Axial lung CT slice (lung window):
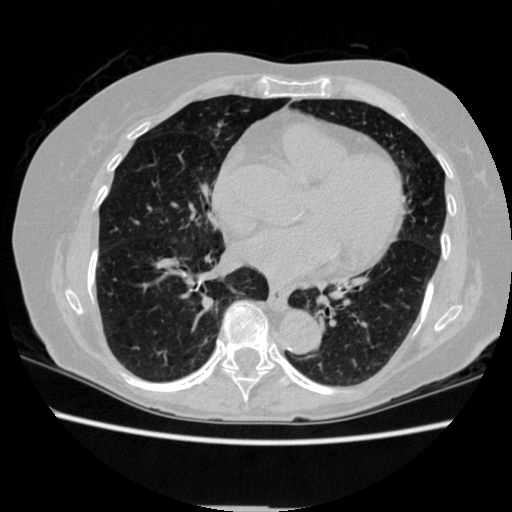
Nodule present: no